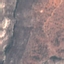
Land use / land cover: HerbaceousVegetation